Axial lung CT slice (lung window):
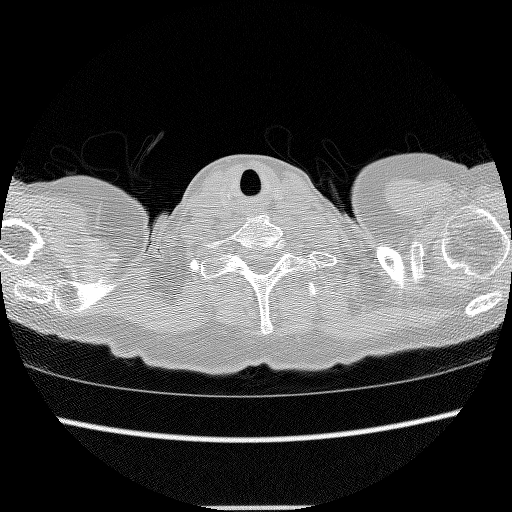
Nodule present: no